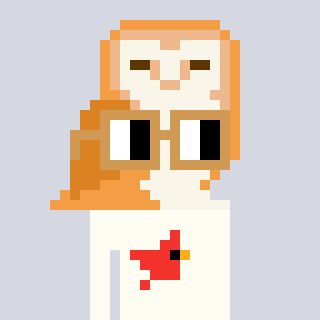
a pixel art character with square brown glasses, a owl-shaped head and a grayscale-colored body on a cool background